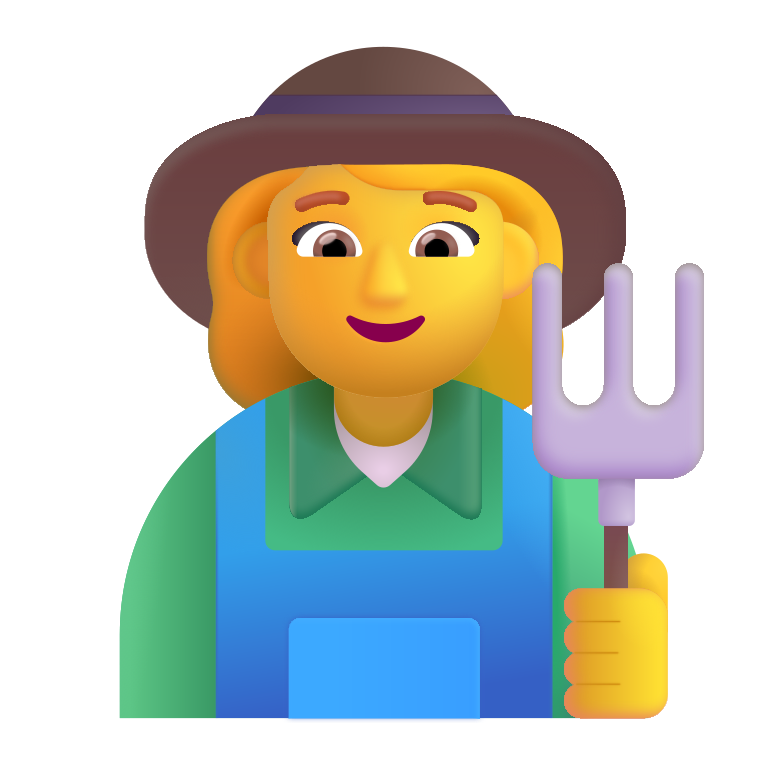
woman farmer color default